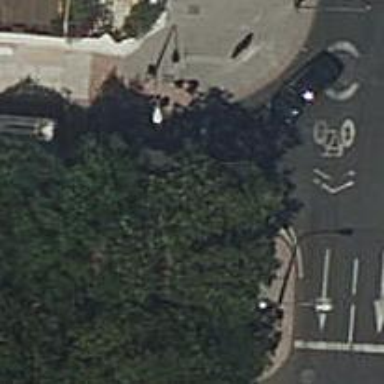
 there are traffic signals and zebra crossing."